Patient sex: M
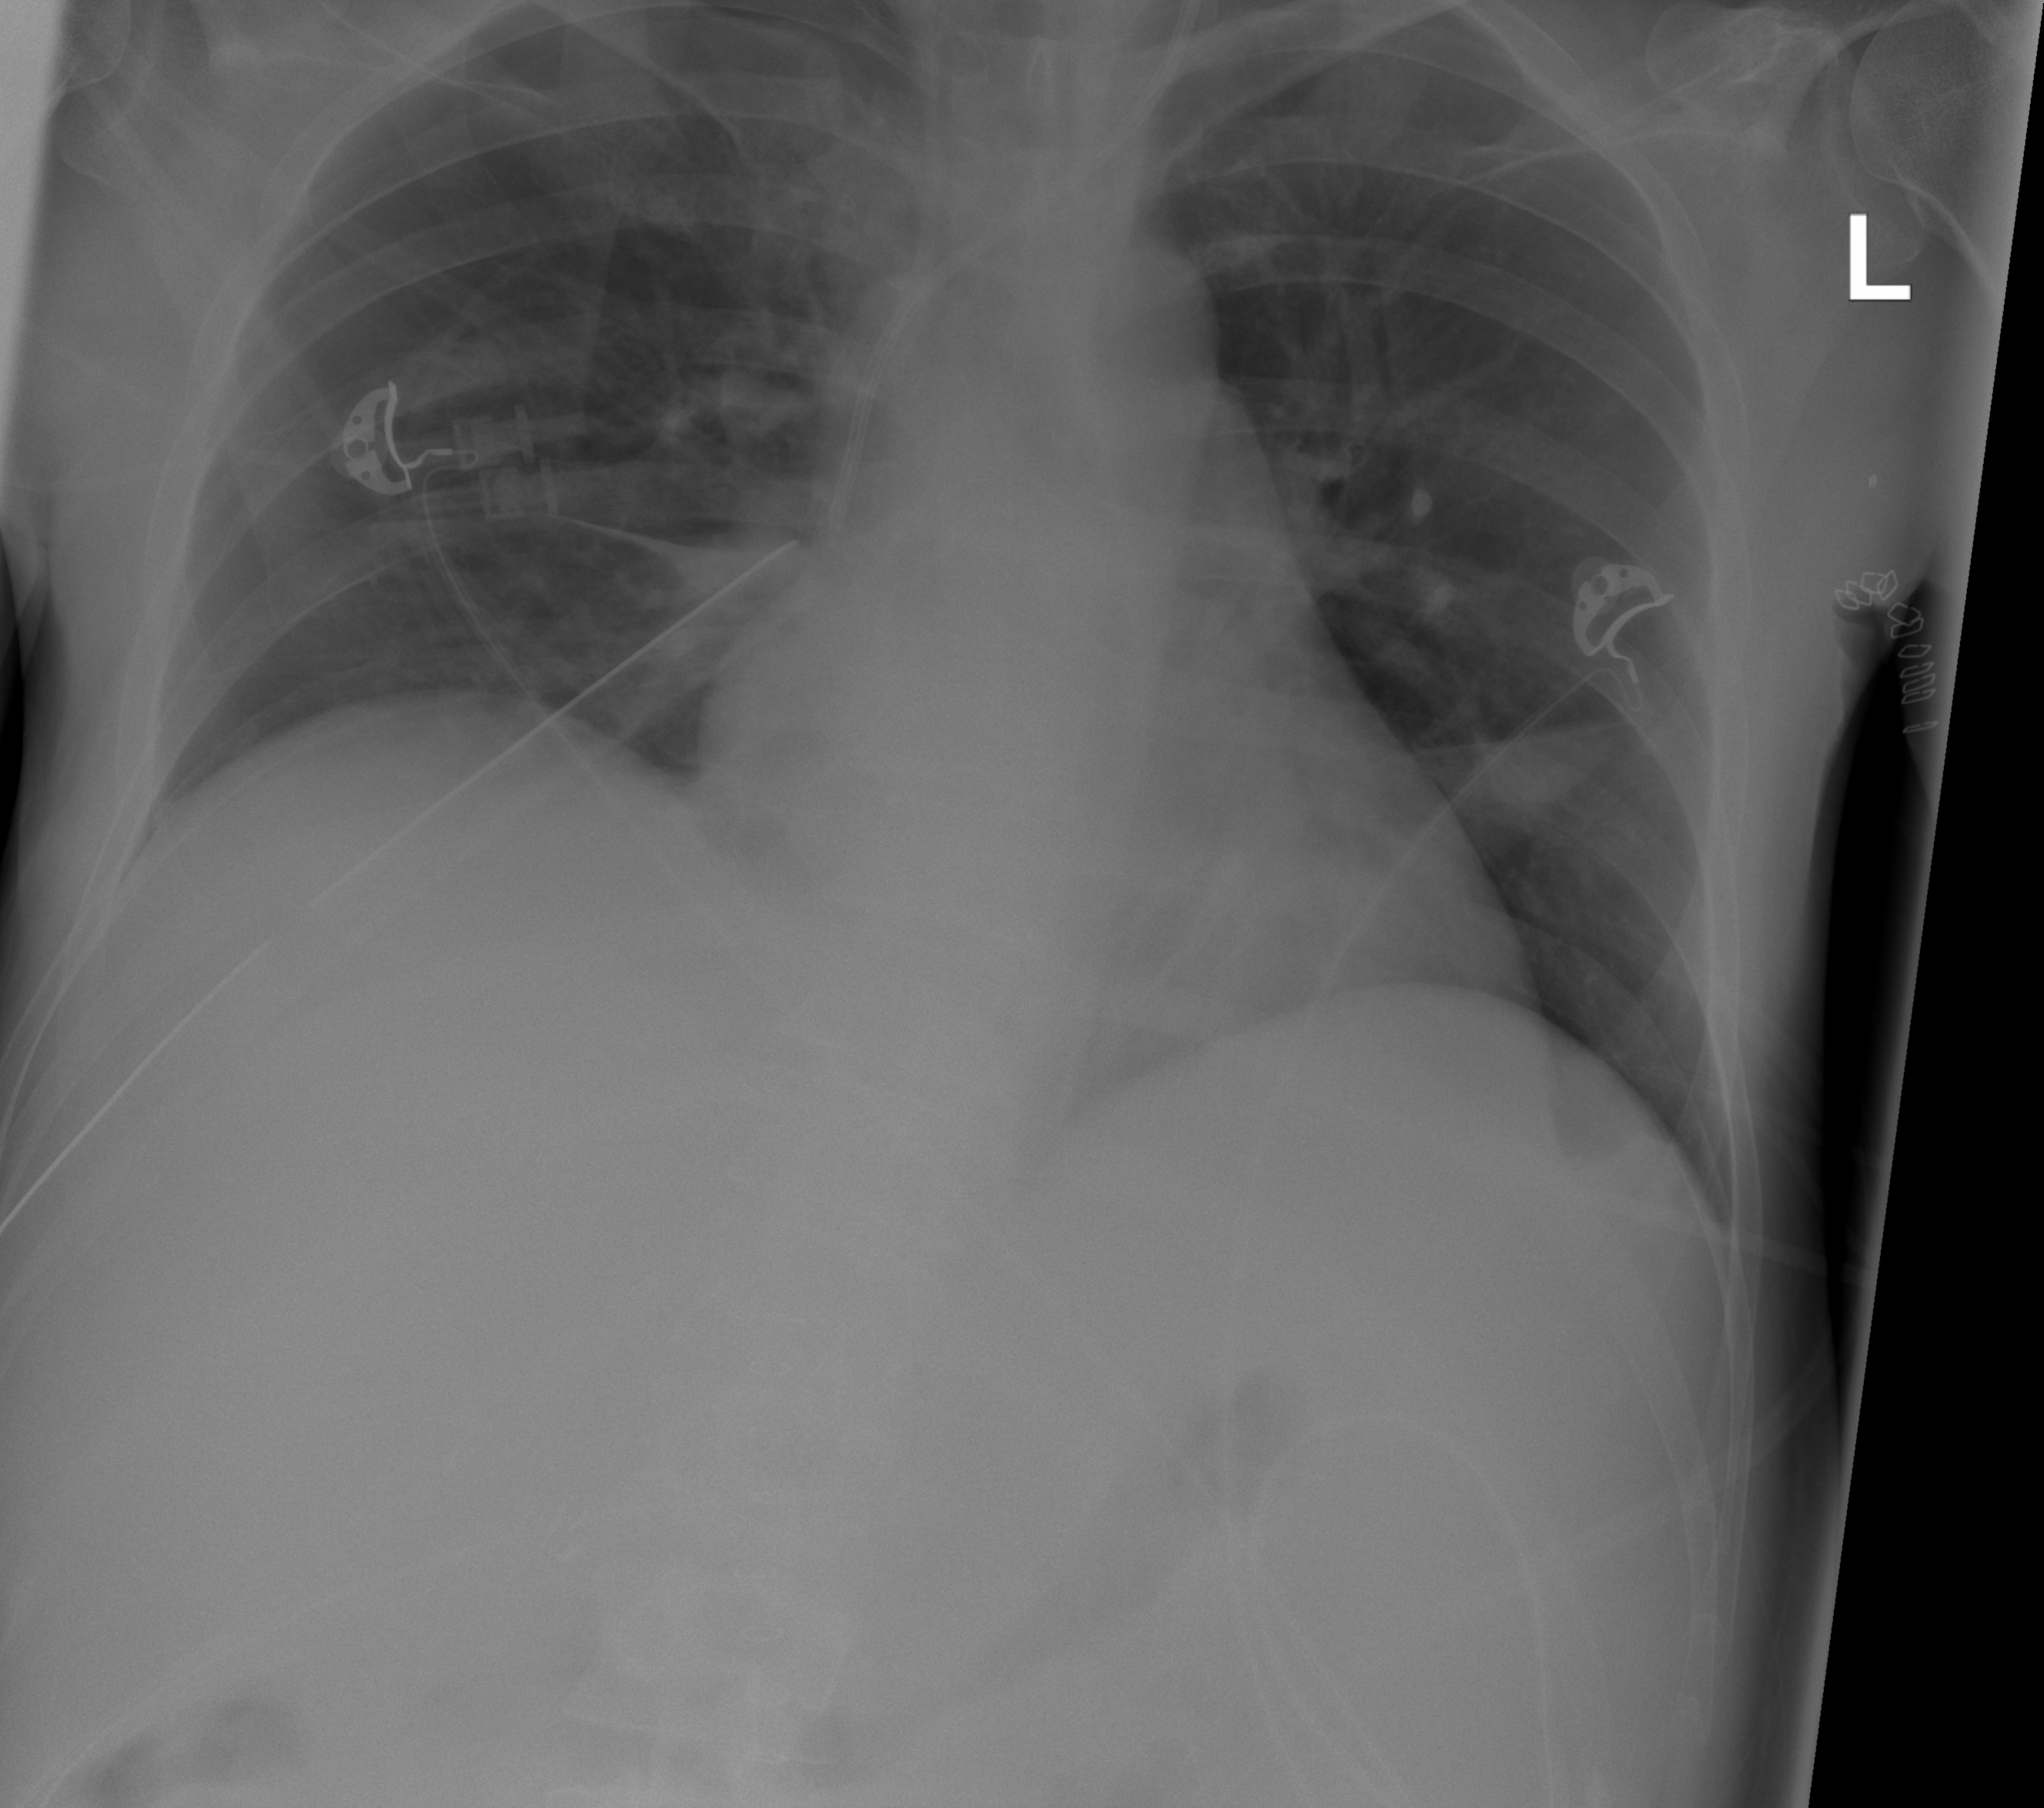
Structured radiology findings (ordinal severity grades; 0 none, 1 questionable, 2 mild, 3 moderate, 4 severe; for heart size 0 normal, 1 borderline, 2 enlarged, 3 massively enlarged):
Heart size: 0
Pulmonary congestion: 0
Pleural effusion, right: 0
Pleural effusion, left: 0
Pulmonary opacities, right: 0
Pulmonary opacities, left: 0
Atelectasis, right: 2
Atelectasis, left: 2